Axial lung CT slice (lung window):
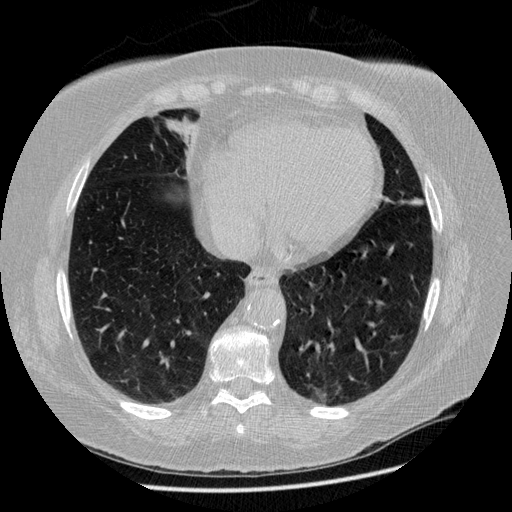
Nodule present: no